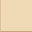
Piece: xx